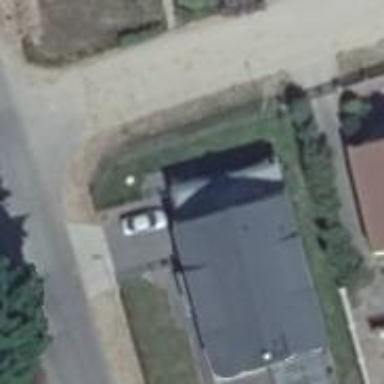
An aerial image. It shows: Detached building with gabled roof.